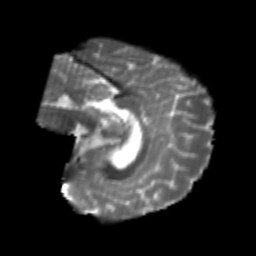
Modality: T2w
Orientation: sagittal
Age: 21
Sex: female
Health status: healthy
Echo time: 0.074 s